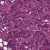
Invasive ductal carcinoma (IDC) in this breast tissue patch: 1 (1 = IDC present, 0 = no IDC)